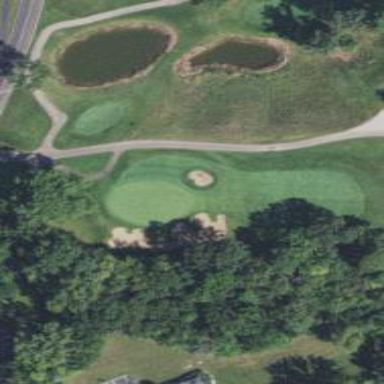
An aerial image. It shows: Golf cartpath that is also road path.